Aerial crown-view tile of a tropical tree (Barro Colorado Island, Panama), acquired 20250317:
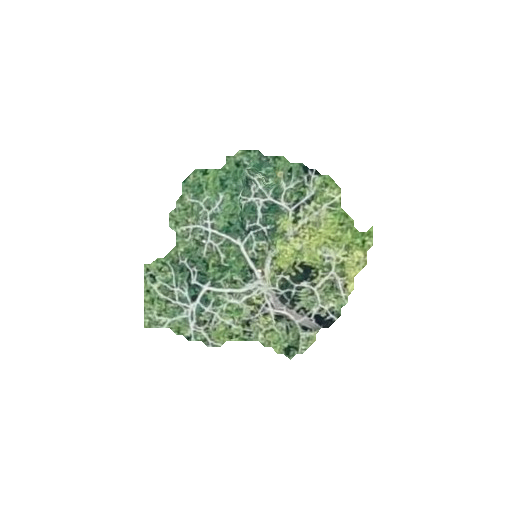
Species: Hieronyma alchorneoides
GBIF accepted scientific name: Hieronyma alchorneoides
Crown area: 48.636 m²